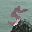
Label: 5